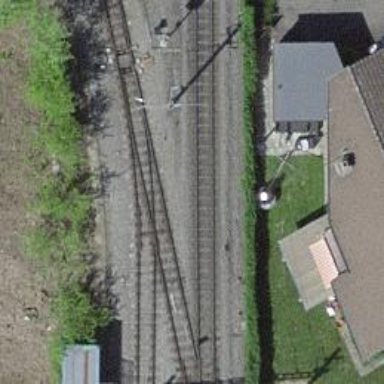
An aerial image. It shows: Narrow-gauge railway yard with electrified tracks using contact line.